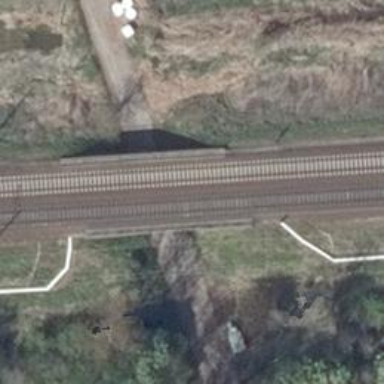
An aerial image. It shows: Bridge over railway with electrified contact lines.